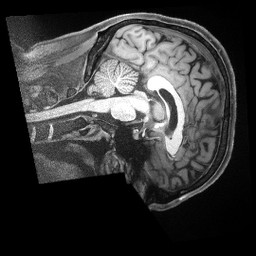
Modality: T1w
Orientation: sagittal
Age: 37
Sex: male
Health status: ill
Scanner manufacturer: siemens
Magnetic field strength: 3 T
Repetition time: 2.5 s
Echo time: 0.00181 s